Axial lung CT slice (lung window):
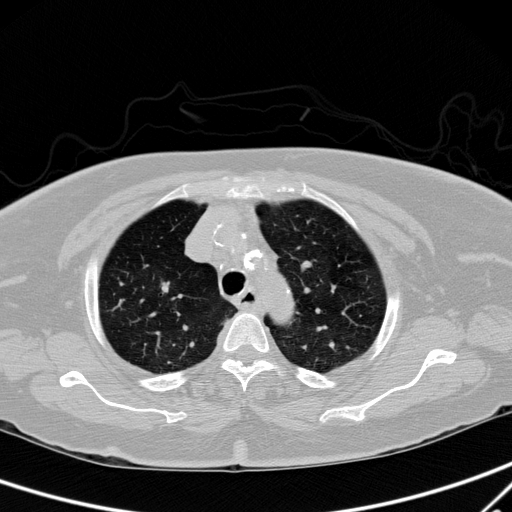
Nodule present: no